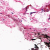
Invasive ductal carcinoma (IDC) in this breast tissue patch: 0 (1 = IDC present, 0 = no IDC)